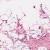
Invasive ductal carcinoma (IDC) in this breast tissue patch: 0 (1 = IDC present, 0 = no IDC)